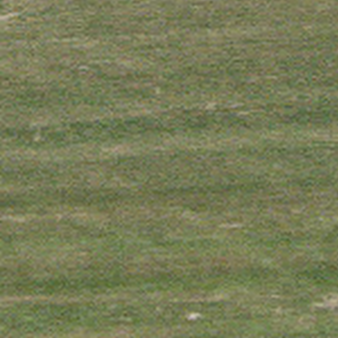
Label: other